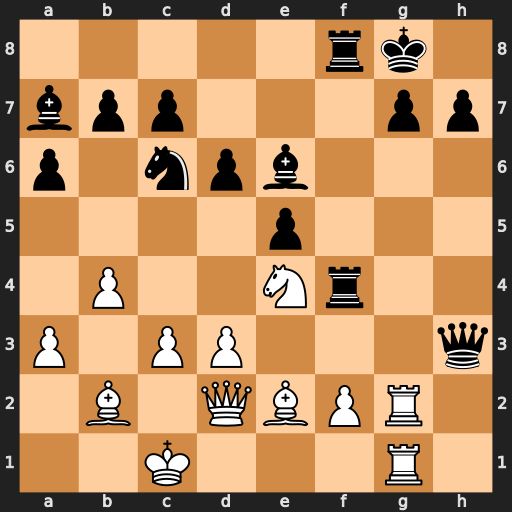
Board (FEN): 5rk1/bpp3pp/p1npb3/4p3/1P2Nr2/P1PP3q/1B1QBPR1/2K3R1
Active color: w
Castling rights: -
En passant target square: -
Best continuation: Rxg7+ Kh8 Ng5